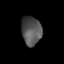
Tissue: skin
Cell type: Epithelial cells
Senescence score: 0.2704
Nuclear area (px): 562
Mean DAPI intensity: 82.989